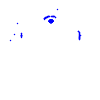
Particle: electron